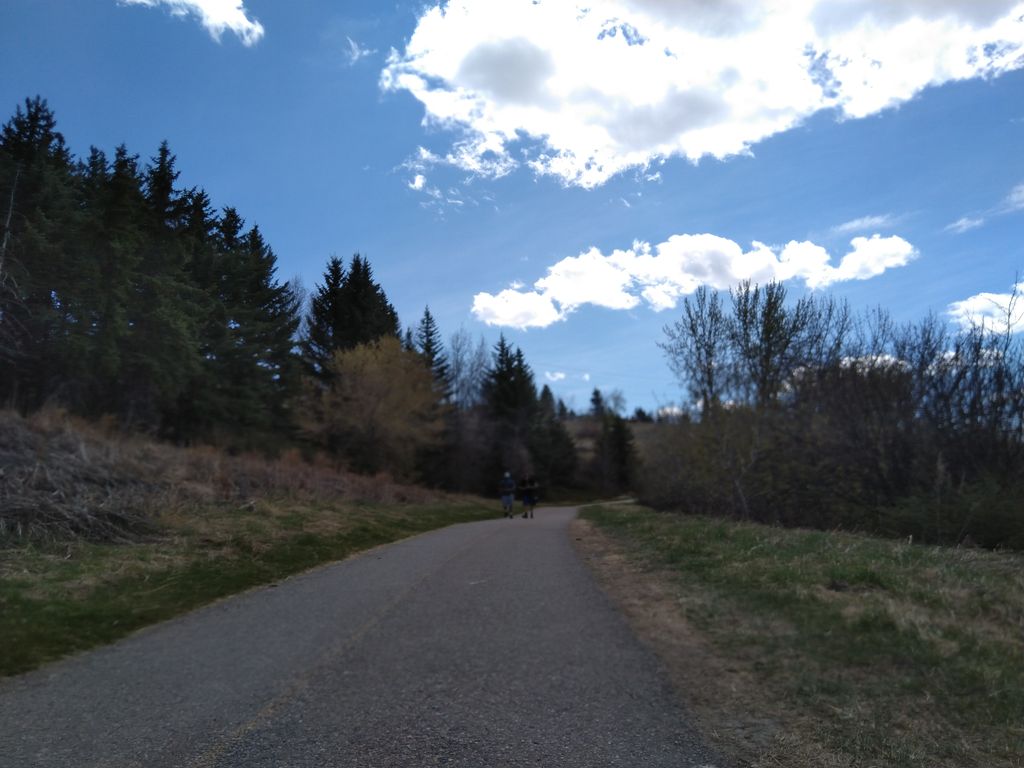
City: calgary